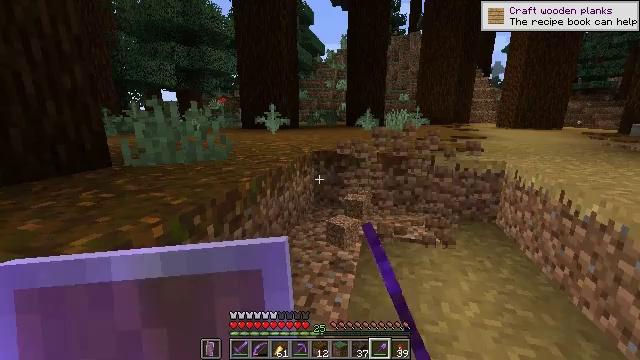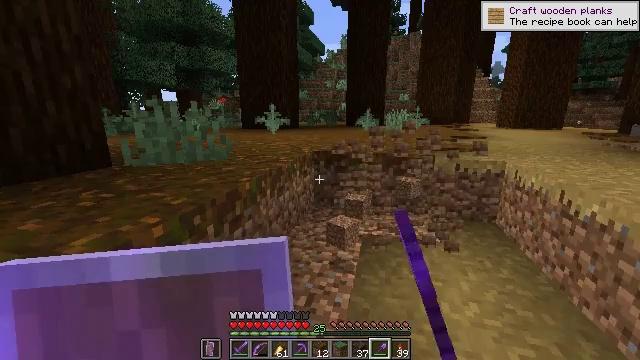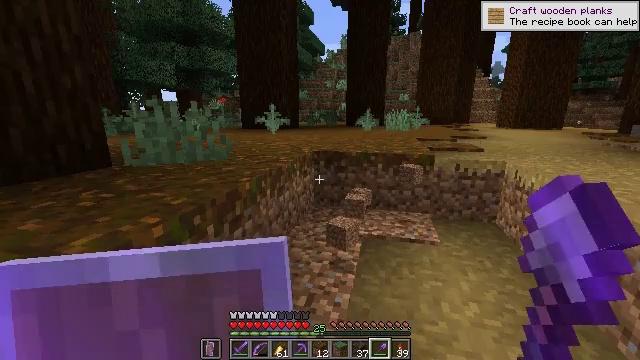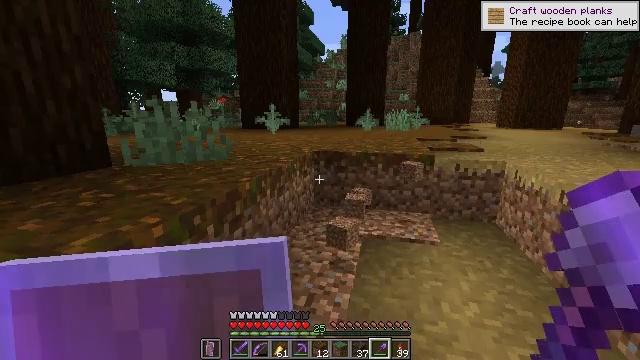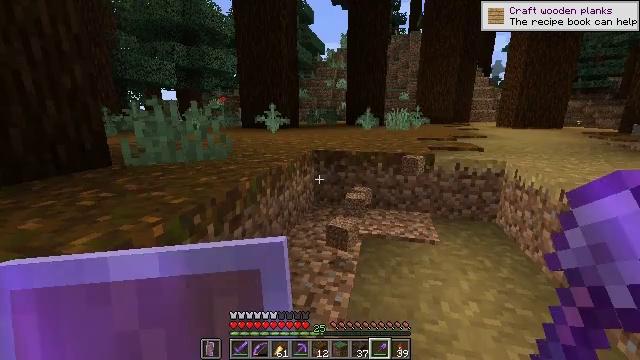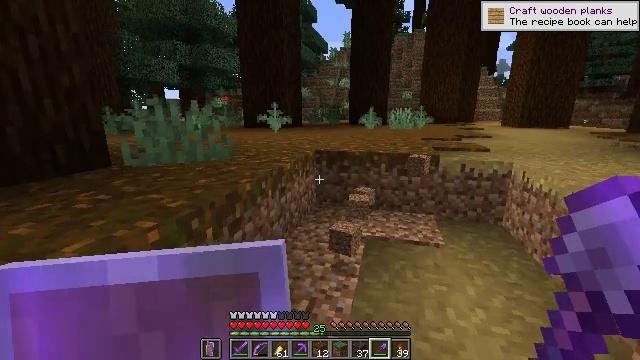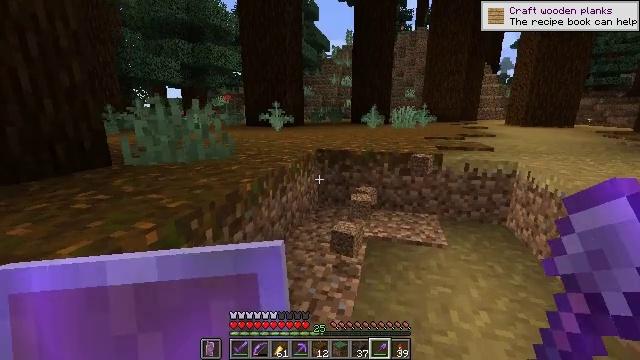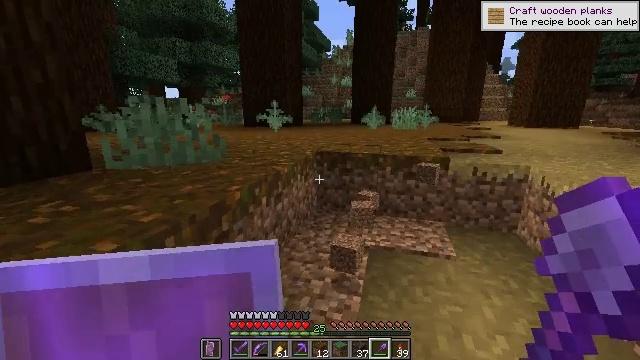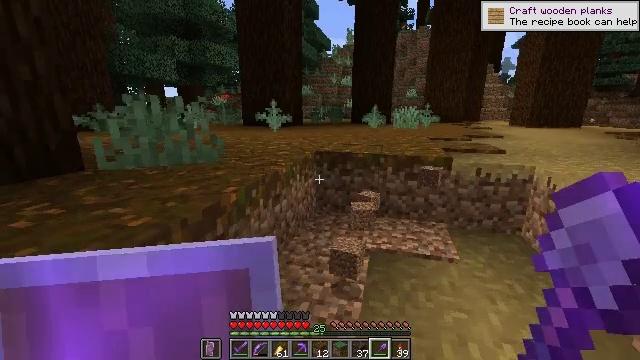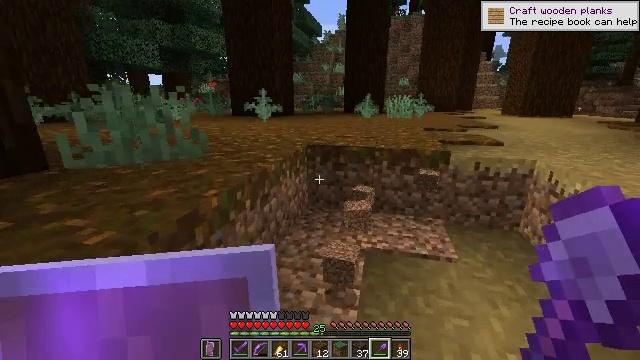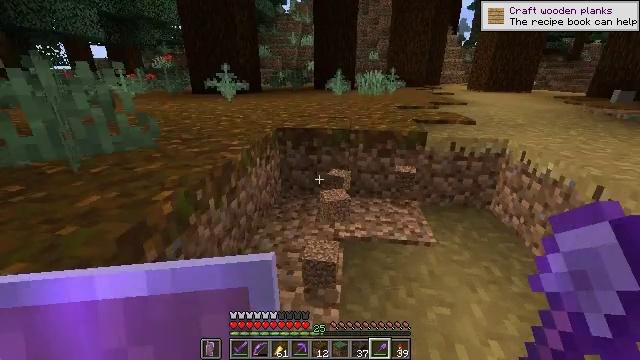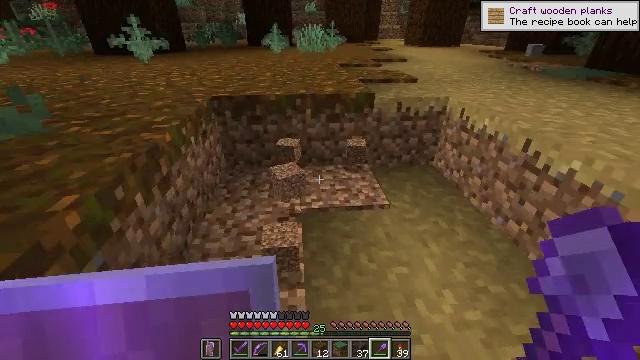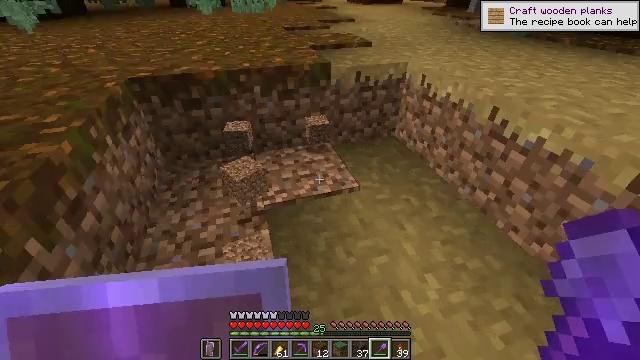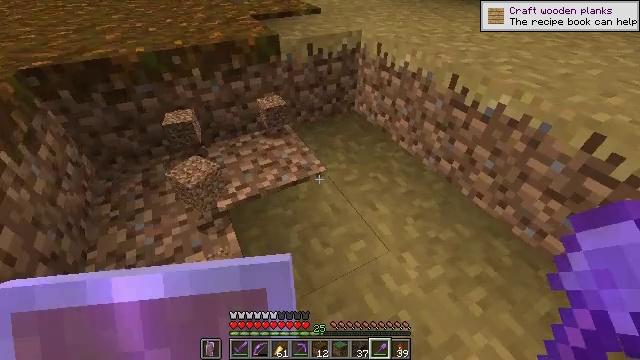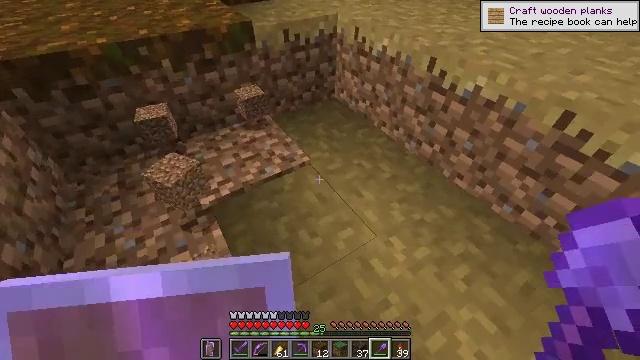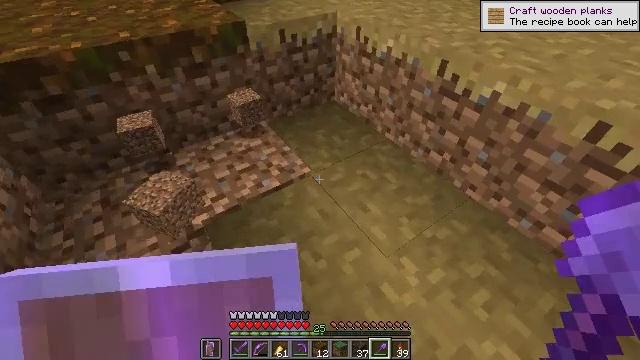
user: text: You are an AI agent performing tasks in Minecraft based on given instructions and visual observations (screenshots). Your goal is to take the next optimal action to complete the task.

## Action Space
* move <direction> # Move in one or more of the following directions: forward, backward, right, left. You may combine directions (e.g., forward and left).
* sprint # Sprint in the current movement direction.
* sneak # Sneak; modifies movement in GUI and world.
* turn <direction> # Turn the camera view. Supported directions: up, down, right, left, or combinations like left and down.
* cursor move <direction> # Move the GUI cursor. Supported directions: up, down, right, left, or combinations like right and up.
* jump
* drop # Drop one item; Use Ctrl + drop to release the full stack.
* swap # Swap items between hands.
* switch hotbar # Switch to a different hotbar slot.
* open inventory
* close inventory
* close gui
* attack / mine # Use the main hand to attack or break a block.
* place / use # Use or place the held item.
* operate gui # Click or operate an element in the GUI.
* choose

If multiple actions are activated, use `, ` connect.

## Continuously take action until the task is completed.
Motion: motion action
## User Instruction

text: Mine dirt from the ground.
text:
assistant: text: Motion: no_op
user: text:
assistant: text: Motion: no_op
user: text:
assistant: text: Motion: no_op
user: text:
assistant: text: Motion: no_op
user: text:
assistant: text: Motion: move forward
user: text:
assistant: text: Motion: move forward
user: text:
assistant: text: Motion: move forward
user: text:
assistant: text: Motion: move forward
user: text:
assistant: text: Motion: move forward, turn right and down
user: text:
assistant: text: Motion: move forward, turn right and down
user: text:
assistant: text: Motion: move forward, turn right and down
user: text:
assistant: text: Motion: move forward, turn right and down
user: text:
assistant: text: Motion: move forward, turn right and down
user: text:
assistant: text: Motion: move forward, turn right and down
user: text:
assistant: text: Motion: move forward, turn right
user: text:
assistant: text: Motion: move forward, turn right and down
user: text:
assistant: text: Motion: move forward and move left, turn right and down
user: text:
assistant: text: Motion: move forward and move left, turn right and down
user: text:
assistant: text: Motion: move left, turn right and down
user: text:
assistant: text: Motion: move left, turn right and down
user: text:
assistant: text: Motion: move left, turn right and up
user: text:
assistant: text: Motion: move left, turn right and up
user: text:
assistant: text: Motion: turn right and up
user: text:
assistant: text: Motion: move right, turn up
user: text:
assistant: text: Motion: move right, turn up
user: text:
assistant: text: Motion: move right, turn left and up
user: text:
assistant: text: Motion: move back and move right, turn left and up
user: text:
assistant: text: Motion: move back and move right, turn left and up
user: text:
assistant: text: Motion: move back
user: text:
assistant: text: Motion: move back